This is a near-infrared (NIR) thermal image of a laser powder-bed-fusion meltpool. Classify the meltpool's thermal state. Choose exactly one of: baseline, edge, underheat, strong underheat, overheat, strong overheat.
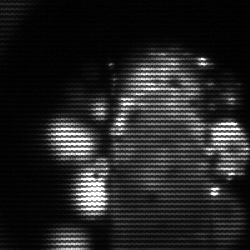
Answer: strong underheat